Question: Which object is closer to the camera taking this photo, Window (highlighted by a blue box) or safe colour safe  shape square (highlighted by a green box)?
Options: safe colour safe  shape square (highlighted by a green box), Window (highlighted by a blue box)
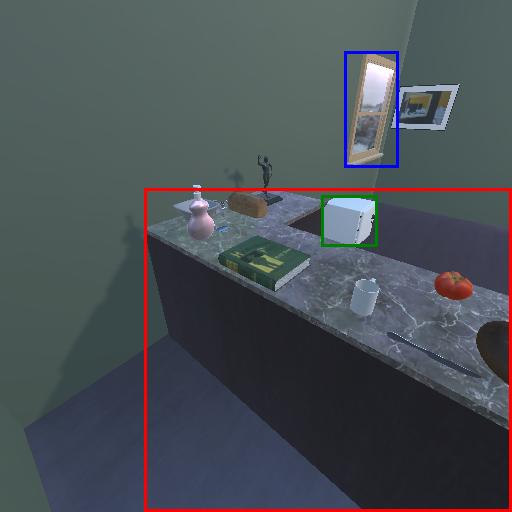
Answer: safe colour safe  shape square (highlighted by a green box)